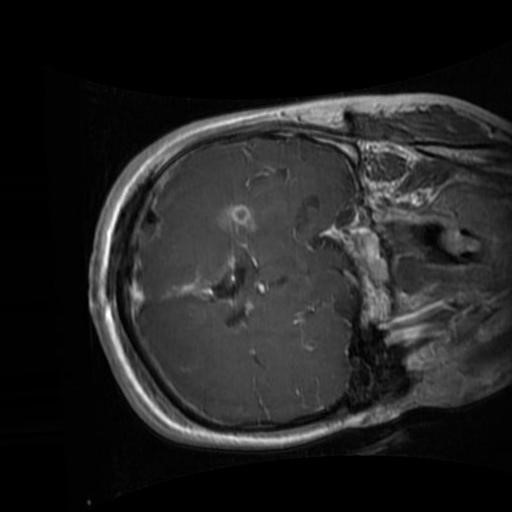
Label: brain_glioma